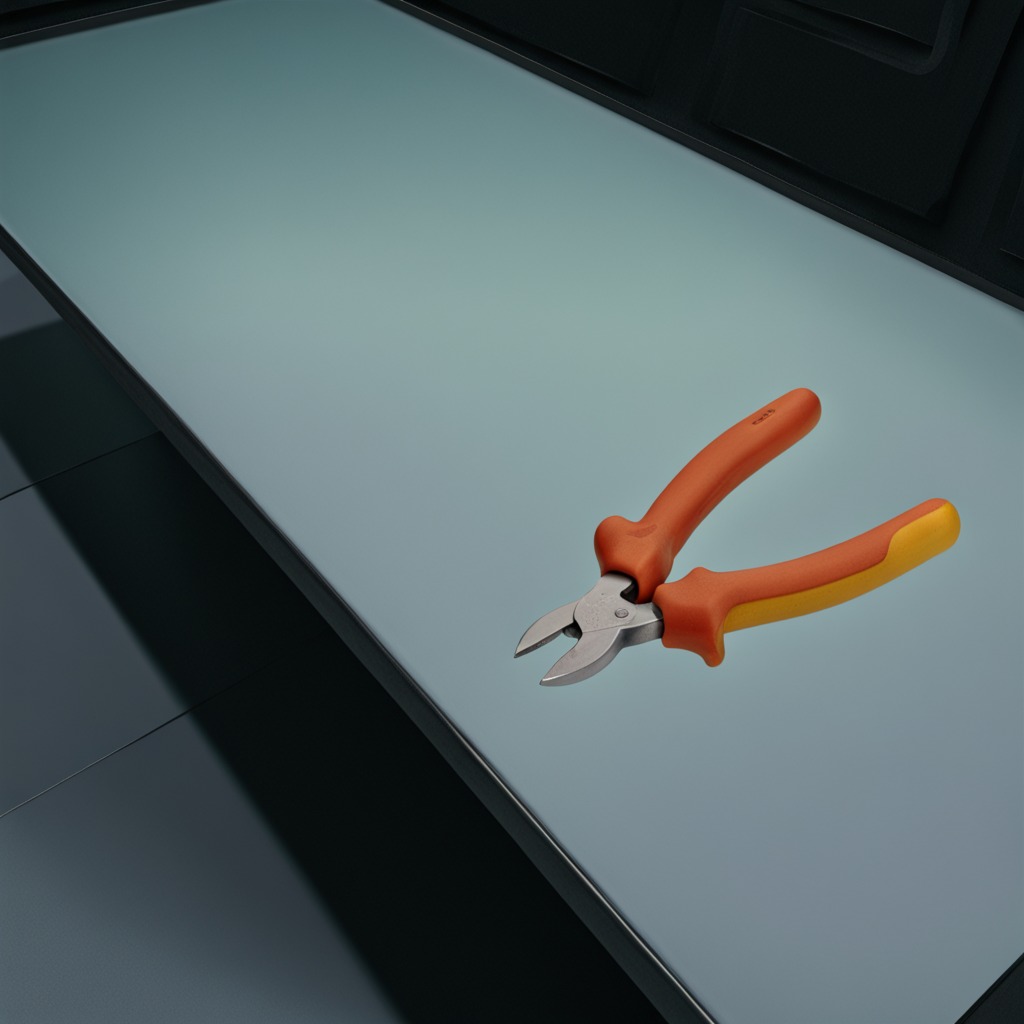
A plier lies on the table.